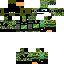
A female human skin with dark skin, wearing brown bald dressed in a blue hoodie and black pants, featuring a closed mouth.